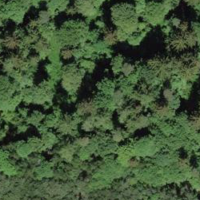
EUNIS habitat code: 44
Species observed at this site:
Circaea lutetiana